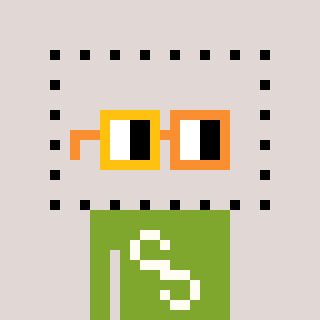
a pixel art character with square yellow and orange glasses, a void-shaped head and a slimegreen-colored body on a warm background